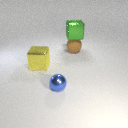
small blue metal sphere in front of large brown rubber sphere